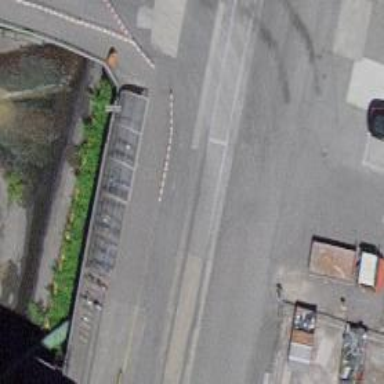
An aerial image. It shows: Zebra crossing on the road.